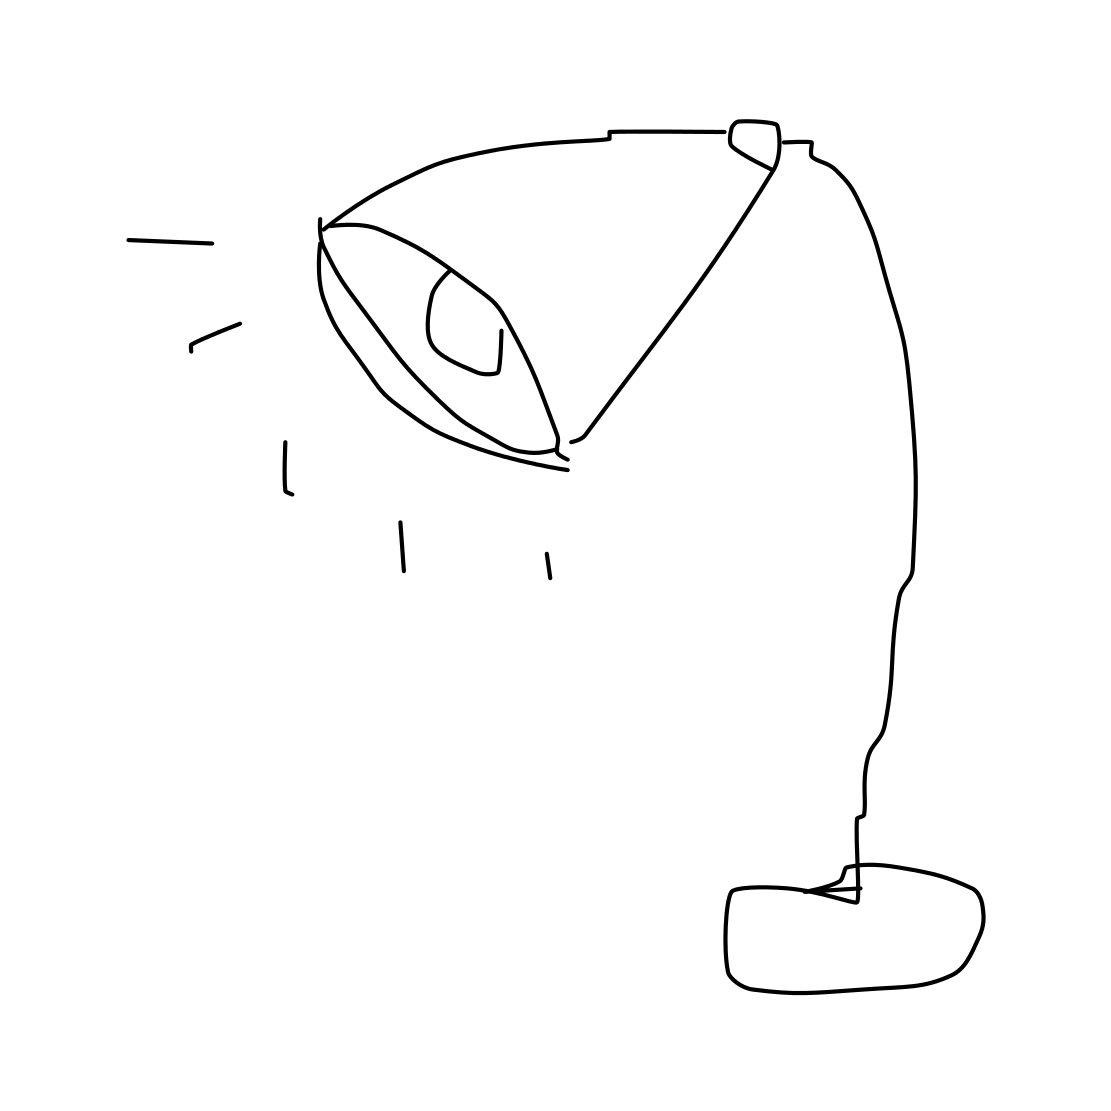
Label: tablelamp